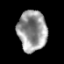
Tissue: prostate
Cell type: T cells
Senescence score: 0.2955
Nuclear area (px): 1156
Mean DAPI intensity: 153.046